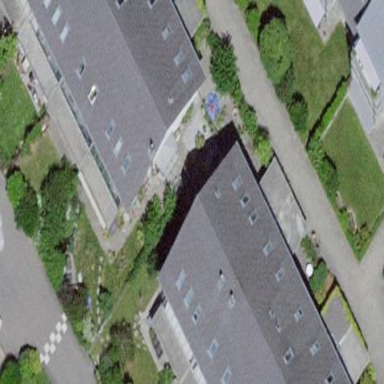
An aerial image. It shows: Terrace building.